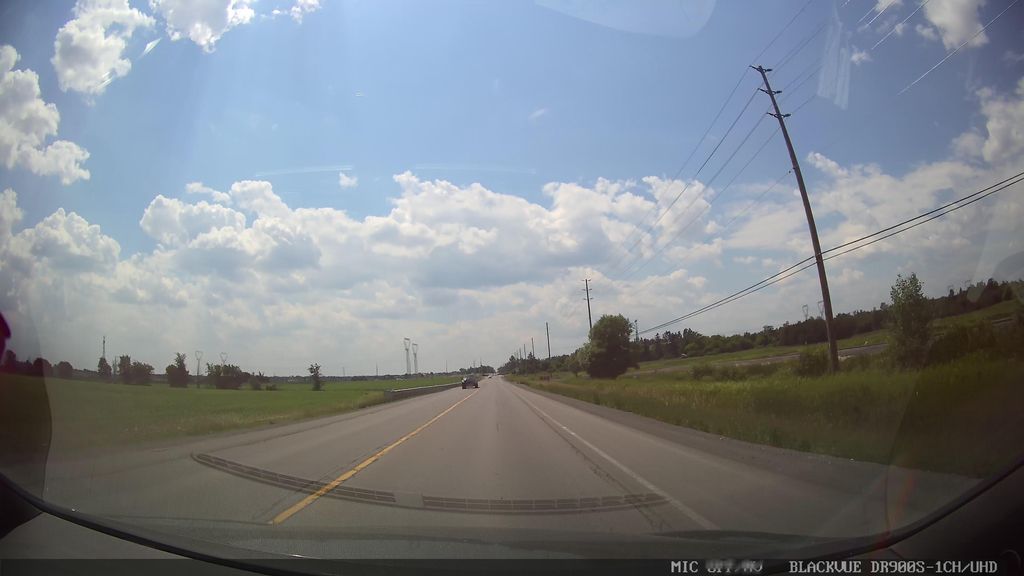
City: ottawa-gatineau